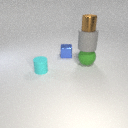
large gray rubber cylinder below small brown metal cylinder